Interaction volume radius: 5 \u00c5
Interaction volume height: 20 \u00c5
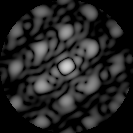
Disorder parameter: 0.3408